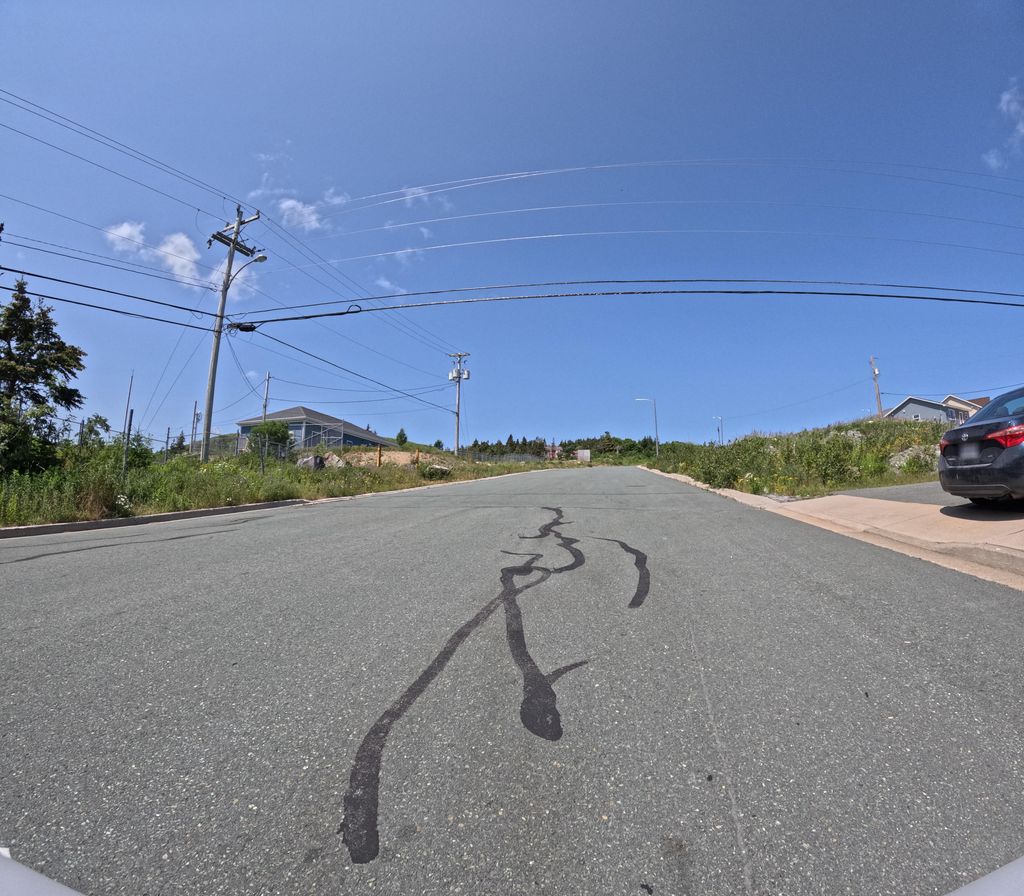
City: st_johns